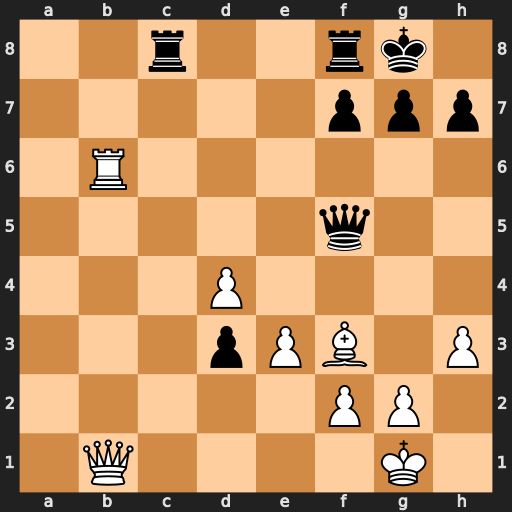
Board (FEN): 2r2rk1/5ppp/1R6/5q2/3P4/3pPB1P/5PP1/1Q4K1
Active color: w
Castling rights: -
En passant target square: -
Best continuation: Bg4 Qxg4 hxg4